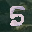
Label: 5